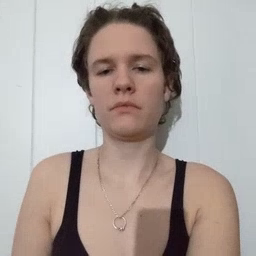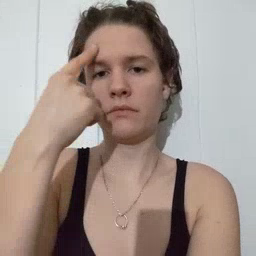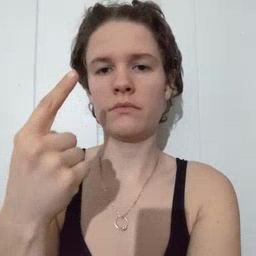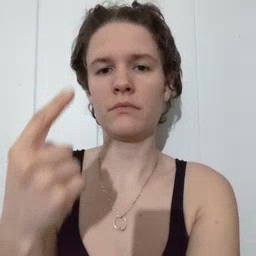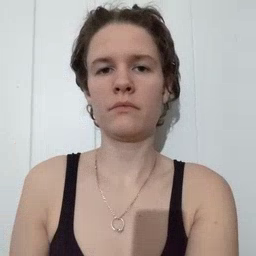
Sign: penny